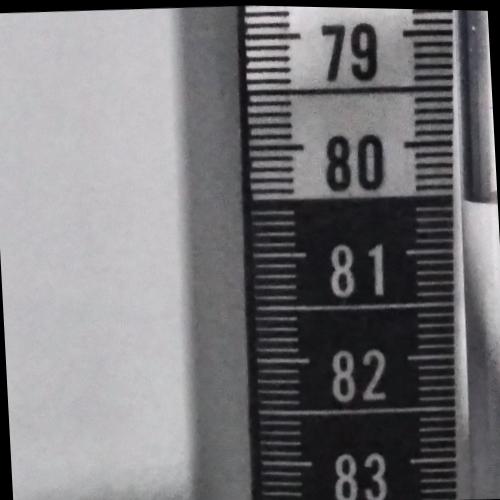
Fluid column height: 80.5 cm